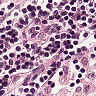
Metastatic tissue present: no